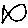
Label: fish